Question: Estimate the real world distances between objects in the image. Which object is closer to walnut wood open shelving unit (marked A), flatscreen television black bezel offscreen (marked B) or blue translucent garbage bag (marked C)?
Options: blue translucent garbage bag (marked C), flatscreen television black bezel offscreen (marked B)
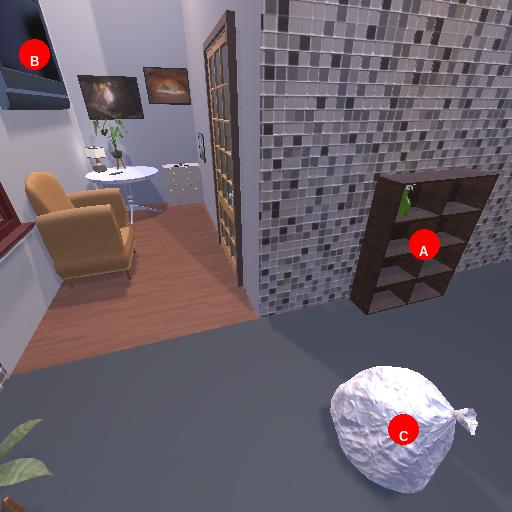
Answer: blue translucent garbage bag (marked C)